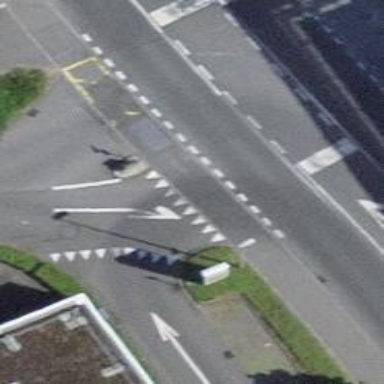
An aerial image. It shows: Marked road crossing.